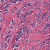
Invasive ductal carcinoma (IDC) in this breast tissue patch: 1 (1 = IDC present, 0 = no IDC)